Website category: sports
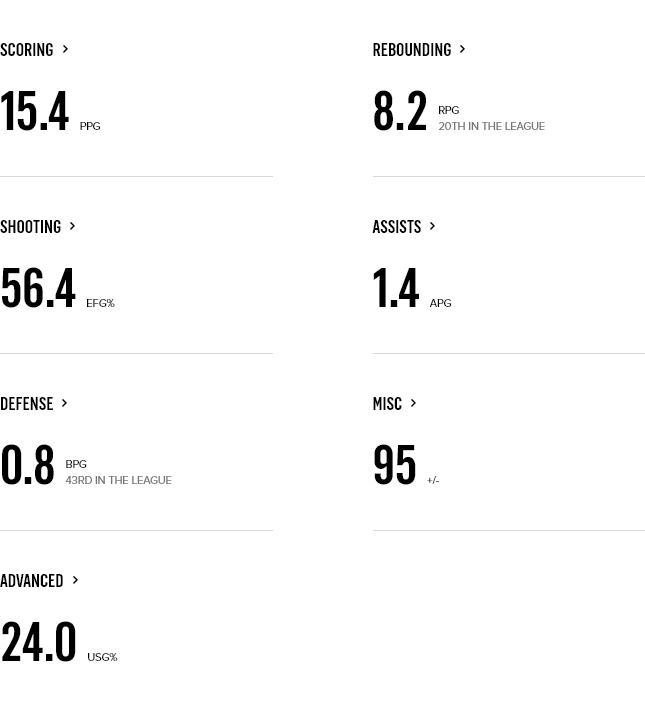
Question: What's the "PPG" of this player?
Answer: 15.4

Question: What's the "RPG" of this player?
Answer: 8.2

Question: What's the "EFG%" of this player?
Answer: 56.4

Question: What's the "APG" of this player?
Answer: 1.4

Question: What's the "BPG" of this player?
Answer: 0.8

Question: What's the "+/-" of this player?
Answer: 95

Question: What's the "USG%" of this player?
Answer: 24.0

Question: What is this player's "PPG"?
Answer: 15.4

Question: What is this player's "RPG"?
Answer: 8.2

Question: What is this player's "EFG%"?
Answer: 56.4

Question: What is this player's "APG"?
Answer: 1.4

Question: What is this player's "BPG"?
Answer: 0.8

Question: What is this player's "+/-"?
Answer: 95

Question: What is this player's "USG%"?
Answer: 24.0

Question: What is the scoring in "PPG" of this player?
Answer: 15.4

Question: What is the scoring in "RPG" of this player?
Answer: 8.2

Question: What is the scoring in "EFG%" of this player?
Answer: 56.4

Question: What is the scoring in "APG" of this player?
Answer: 1.4

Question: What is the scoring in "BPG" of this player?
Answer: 0.8

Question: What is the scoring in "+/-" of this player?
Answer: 95

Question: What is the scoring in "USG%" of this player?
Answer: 24.0

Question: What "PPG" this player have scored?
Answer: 15.4

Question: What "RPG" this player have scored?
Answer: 8.2

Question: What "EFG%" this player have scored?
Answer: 56.4

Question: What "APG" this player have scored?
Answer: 1.4

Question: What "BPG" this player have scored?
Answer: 0.8

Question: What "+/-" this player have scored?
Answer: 95

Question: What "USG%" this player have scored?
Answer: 24.0

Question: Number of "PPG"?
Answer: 15.4

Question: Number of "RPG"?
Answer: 8.2

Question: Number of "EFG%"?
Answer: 56.4

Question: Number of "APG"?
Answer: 1.4

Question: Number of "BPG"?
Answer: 0.8

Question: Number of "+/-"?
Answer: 95

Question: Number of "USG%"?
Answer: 24.0

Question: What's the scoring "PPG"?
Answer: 15.4

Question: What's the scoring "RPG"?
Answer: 8.2

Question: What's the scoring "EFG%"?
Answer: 56.4

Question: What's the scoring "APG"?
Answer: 1.4

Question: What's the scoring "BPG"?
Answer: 0.8

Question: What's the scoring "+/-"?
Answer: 95

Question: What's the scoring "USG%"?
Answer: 24.0